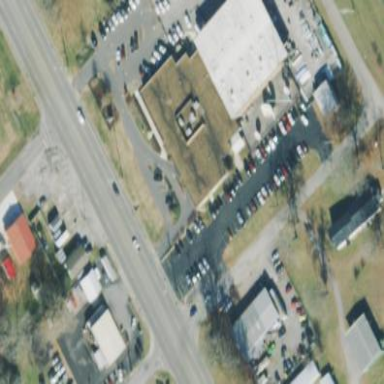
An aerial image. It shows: Commercial building.